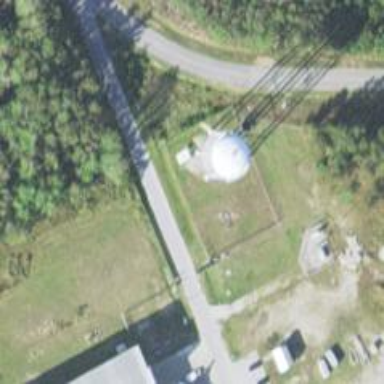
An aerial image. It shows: Water tower that is man-made.